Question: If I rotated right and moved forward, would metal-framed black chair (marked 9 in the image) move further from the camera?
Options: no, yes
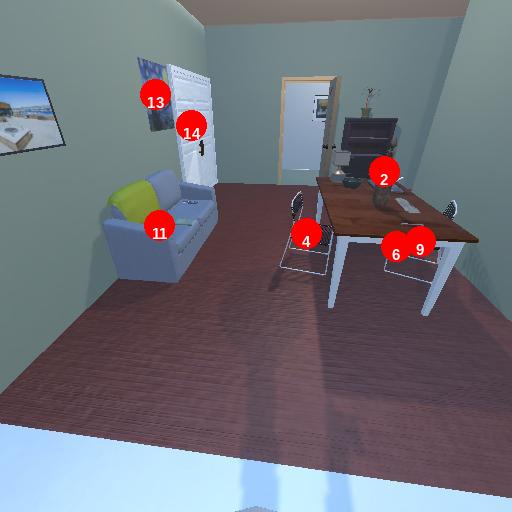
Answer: no